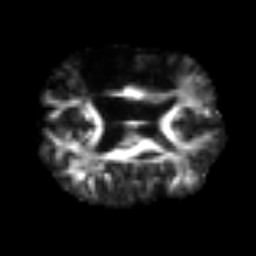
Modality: FA
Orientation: axial
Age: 47
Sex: male
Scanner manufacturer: siemens
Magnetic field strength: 3 T
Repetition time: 3.2 s
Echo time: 0.081 s